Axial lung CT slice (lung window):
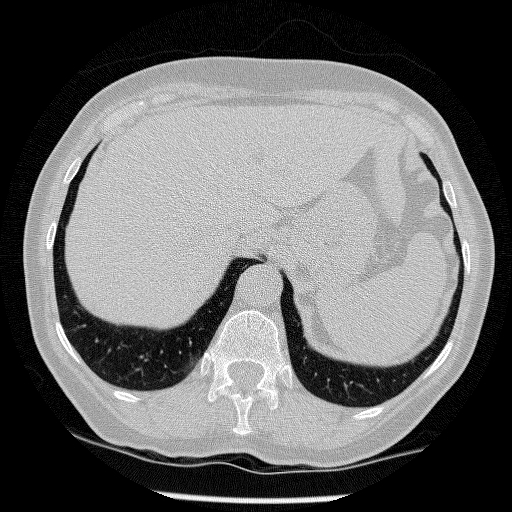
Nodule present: no